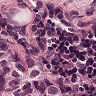
Metastatic tissue present: yes